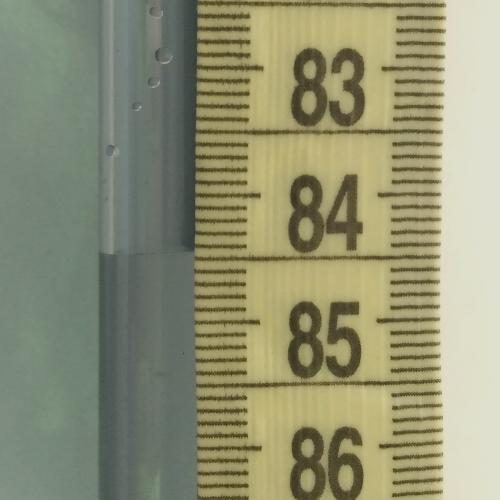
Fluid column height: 84.5 cm